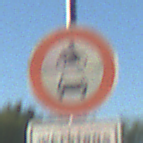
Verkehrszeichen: VerbotKraftfahrzeuge
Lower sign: ZeitangabenMitBeschraenkungAufWochentage7
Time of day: MorningAfternoon
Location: Outdoor (Nature)
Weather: Clear
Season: NotSpecified
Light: Natural